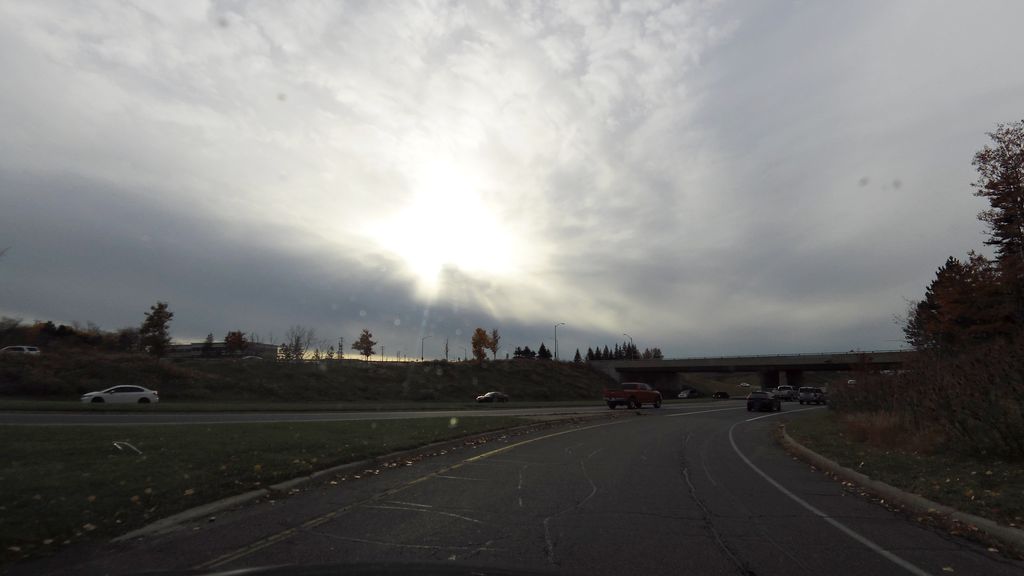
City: hamilton